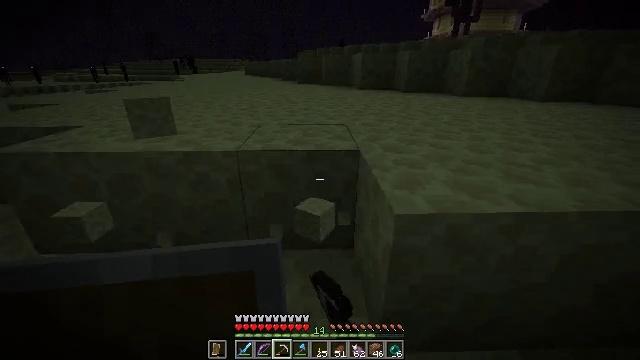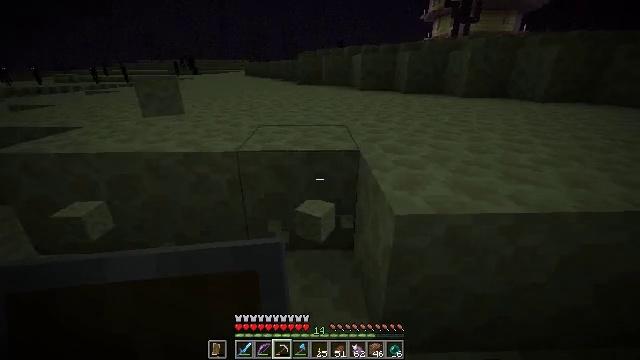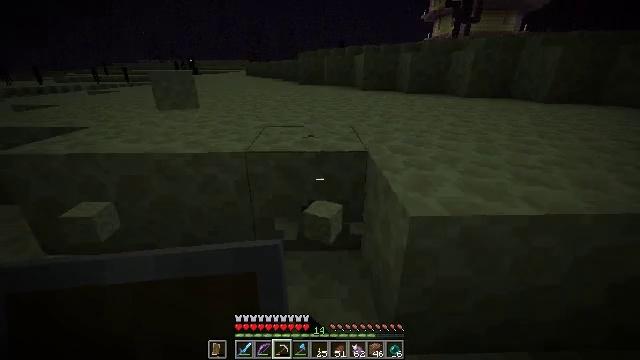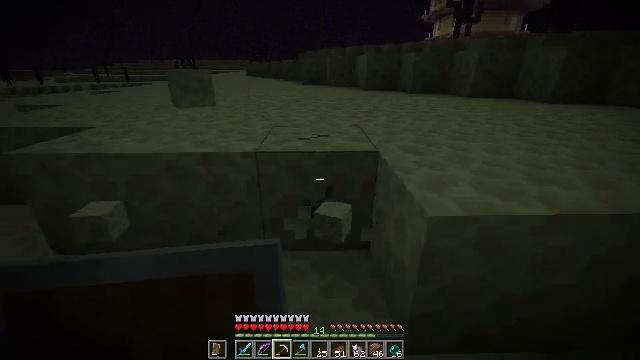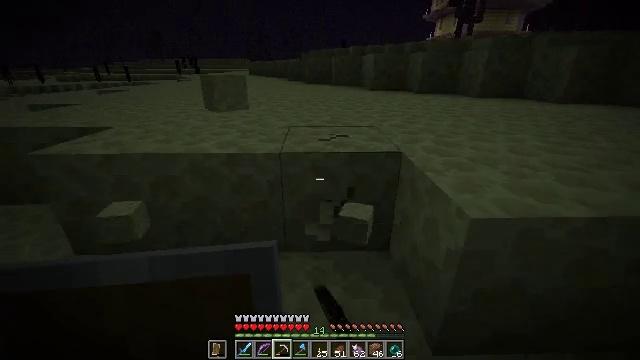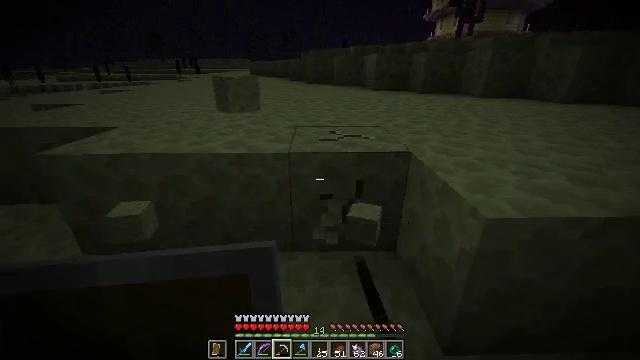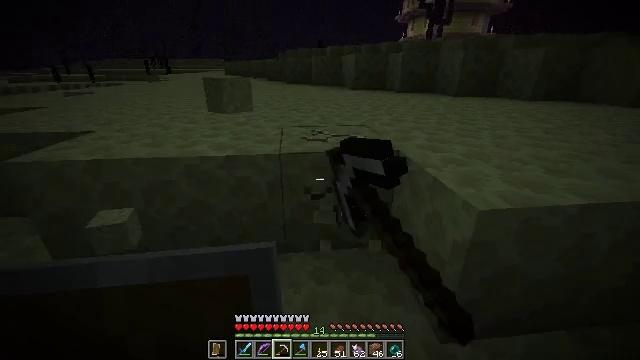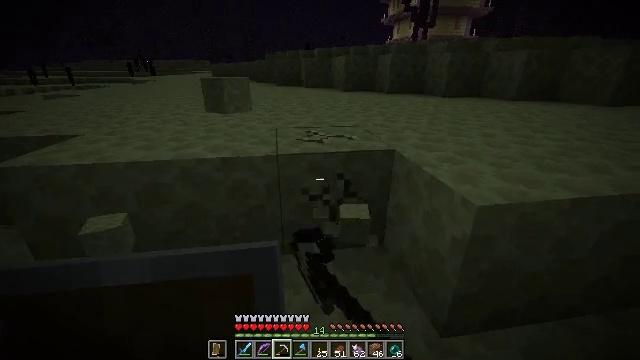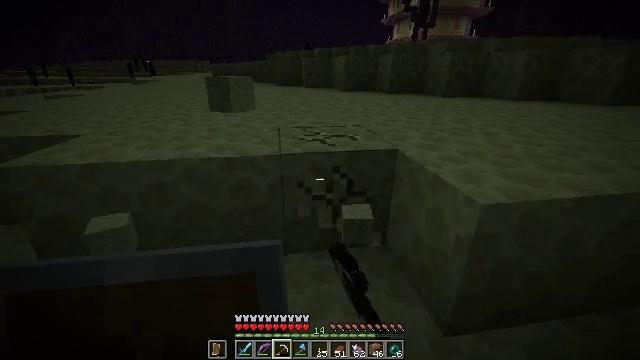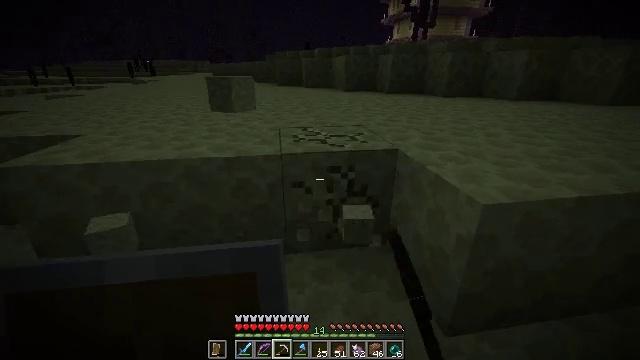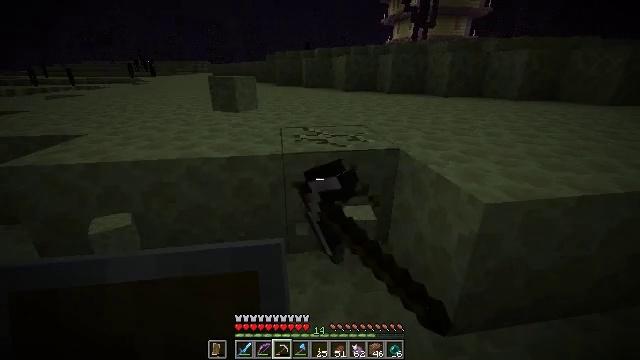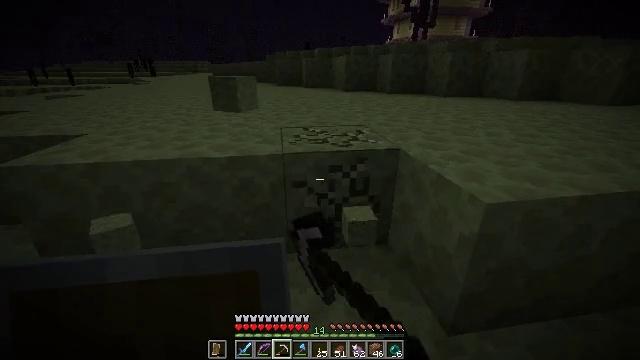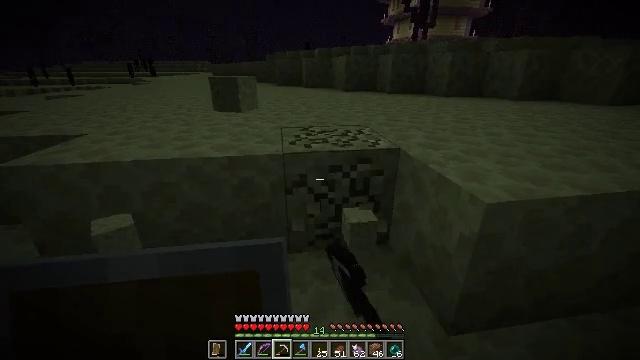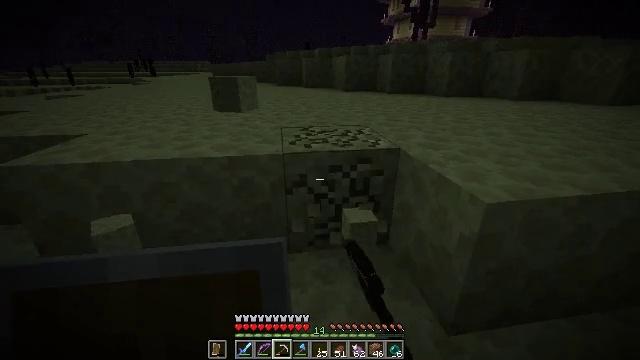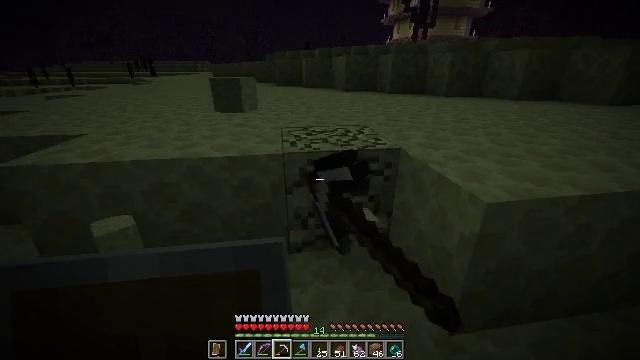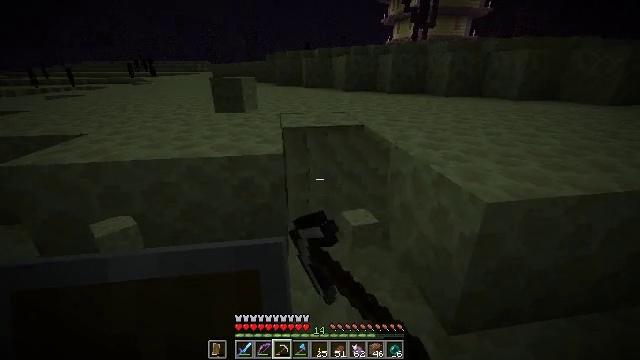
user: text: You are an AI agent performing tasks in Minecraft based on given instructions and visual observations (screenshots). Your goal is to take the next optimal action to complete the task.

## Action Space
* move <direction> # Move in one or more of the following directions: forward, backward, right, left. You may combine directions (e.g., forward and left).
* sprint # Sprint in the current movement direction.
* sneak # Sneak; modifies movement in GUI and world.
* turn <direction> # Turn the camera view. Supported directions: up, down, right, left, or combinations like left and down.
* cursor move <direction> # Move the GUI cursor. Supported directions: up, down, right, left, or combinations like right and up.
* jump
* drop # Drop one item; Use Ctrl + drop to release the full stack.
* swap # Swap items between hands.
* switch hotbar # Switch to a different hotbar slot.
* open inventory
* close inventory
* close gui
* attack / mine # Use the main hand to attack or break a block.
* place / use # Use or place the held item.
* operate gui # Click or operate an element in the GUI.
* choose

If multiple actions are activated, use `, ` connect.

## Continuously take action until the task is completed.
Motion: motion action
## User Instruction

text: Break some end stone blocks.
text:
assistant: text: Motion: attack / mine
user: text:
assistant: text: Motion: move left, attack / mine
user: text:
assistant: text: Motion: move left, attack / mine
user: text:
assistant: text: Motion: move left, attack / mine
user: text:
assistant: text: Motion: attack / mine
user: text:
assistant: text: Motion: turn right, attack / mine
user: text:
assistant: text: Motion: turn right, attack / mine
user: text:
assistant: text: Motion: attack / mine
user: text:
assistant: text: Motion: attack / mine
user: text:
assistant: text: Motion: attack / mine
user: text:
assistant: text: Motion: attack / mine
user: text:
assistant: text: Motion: attack / mine
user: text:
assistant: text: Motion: attack / mine
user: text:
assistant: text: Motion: attack / mine
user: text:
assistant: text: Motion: attack / mine
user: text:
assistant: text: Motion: move forward and move left, attack / mine
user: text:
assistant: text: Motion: move forward and move left, turn left, attack / mine
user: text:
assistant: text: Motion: move forward and move left, attack / mine
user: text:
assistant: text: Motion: move forward and move left, turn left and down, attack / mine
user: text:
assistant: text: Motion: turn left and down, attack / mine
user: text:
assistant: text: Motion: attack / mine
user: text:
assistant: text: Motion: attack / mine
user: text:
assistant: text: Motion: attack / mine
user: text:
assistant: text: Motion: attack / mine
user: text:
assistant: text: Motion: attack / mine
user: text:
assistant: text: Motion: attack / mine
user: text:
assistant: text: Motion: attack / mine
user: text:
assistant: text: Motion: attack / mine
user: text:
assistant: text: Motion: attack / mine
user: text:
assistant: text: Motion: attack / mine